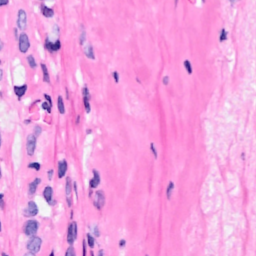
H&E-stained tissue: Breast